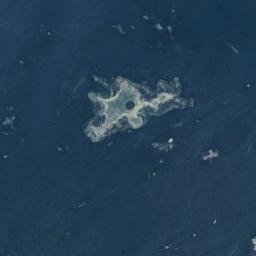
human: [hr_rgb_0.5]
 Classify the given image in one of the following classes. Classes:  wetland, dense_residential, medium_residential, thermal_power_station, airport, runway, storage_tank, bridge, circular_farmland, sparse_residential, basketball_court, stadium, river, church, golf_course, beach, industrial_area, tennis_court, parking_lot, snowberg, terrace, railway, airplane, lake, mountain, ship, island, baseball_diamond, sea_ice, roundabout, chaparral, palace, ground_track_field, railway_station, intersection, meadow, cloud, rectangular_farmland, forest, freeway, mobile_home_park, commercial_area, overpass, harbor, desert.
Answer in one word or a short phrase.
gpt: island